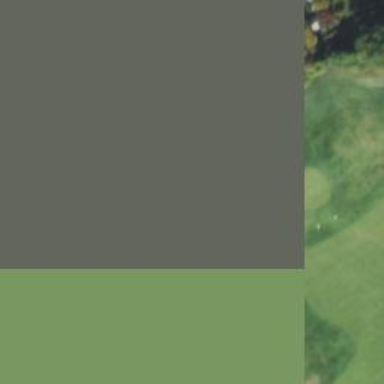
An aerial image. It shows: Grassy area designated as golf tee.